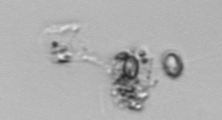
Label: Thalassiosira_TAG_external_detritus